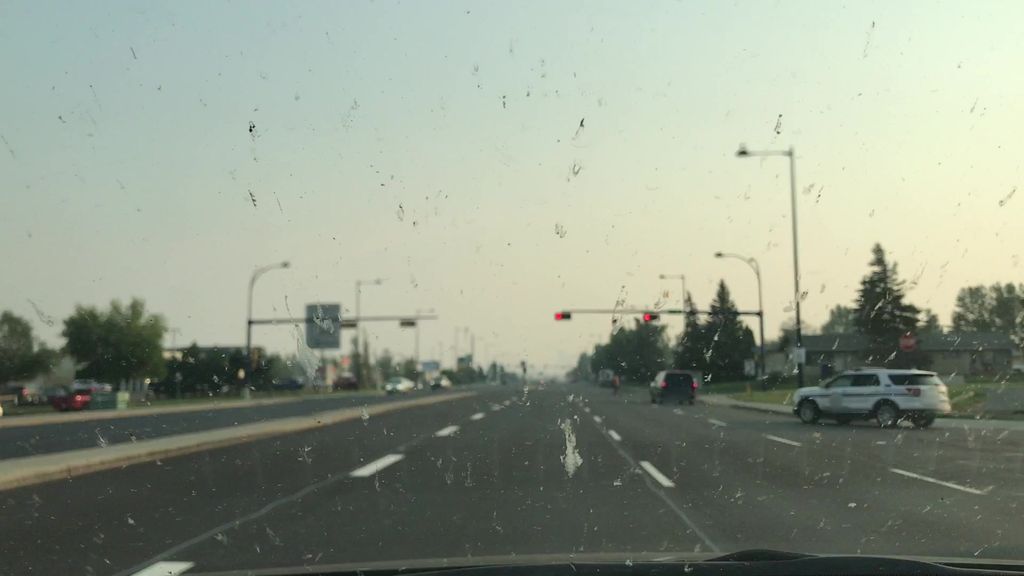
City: edmonton